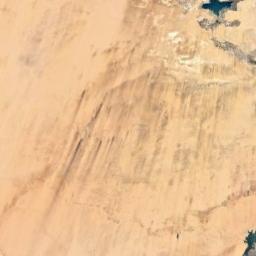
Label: desert